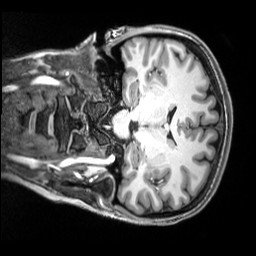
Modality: T1w
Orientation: coronal
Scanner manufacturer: siemens
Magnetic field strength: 3 T
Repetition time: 2.5 s
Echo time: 0.00343 s